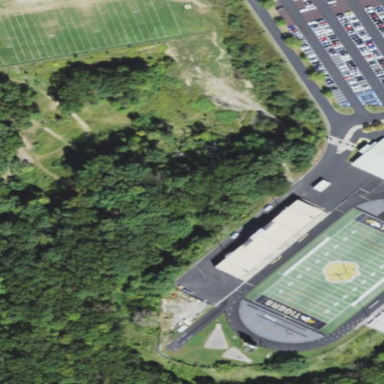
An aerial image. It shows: High school soccer field set in grassland.